Question: I have a div with the 'resize' property. By default, you can only change the size by dragging the window's bottom-right corner. I would like to know if it's possible to change the behavior of this at all, such as its , , or .
Specifically what I would like to do is allow the user to re-size the window on the edge (rather than the corner), similar to a OS window (preferably on only one side) in css.

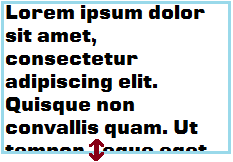
Answer: Not with standard css. The resizer widget, like scrollbars, is typically from OS. You be able to style it with custom browser selectors, however, that depends on the browser. Webkit you can do some limited styling by using the '::-webkit-resizer' selector.
'''
#somediv {
resize: both;
}
#somediv::-webkit-resizer {
background-color: red;
}
'''
But you cannot adjust its width as far as I can tell.